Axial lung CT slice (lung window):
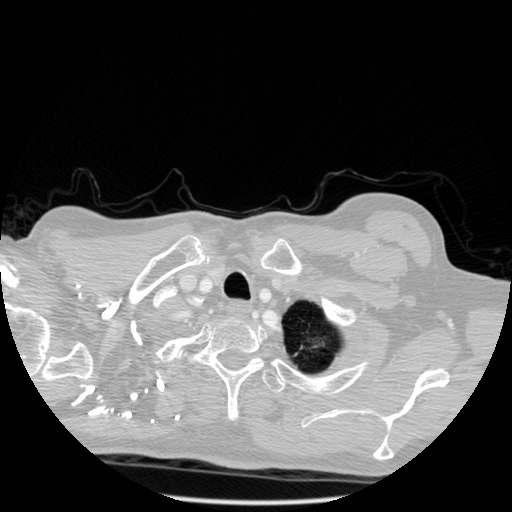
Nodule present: no